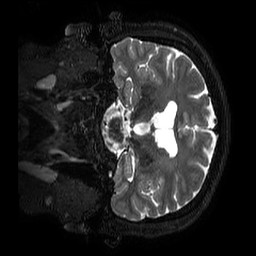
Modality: T2w
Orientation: coronal
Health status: ill
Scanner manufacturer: philips
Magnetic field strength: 3 T
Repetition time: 2.5 s
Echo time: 0.331 s